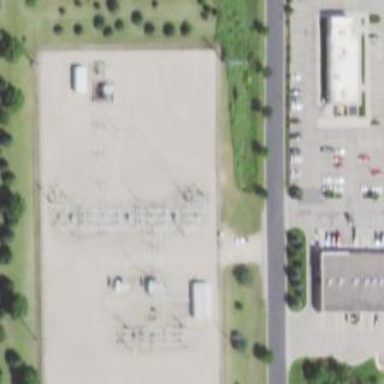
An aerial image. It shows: Outdoor power substation at the transmission level.